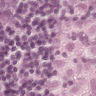
Metastatic tissue present: yes